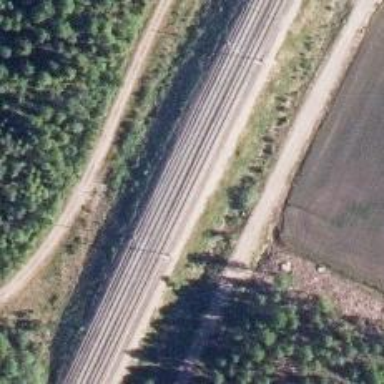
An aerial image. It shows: Railway track with continuous electrified contact line.